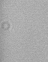
Label: camera_spot